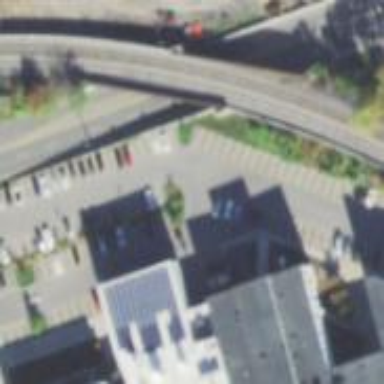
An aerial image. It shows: Parking area with surface.